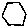
Label: hexagon